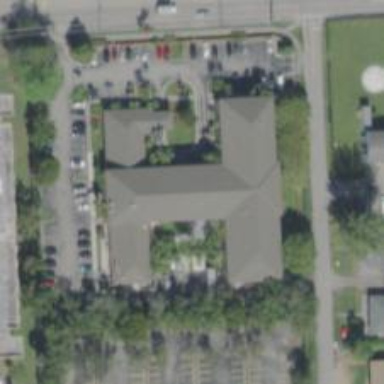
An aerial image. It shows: Nursing home.